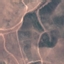
Land use / land cover class: HerbaceousVegetation